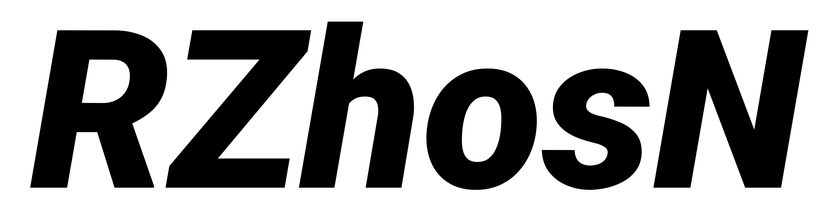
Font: Roboto-Italic_Black_Italic